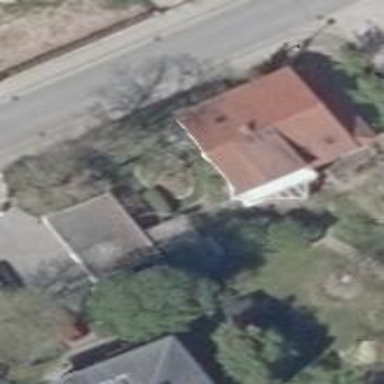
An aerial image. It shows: Detached building.